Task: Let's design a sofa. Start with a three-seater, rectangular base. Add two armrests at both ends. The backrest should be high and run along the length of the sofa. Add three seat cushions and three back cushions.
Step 134:
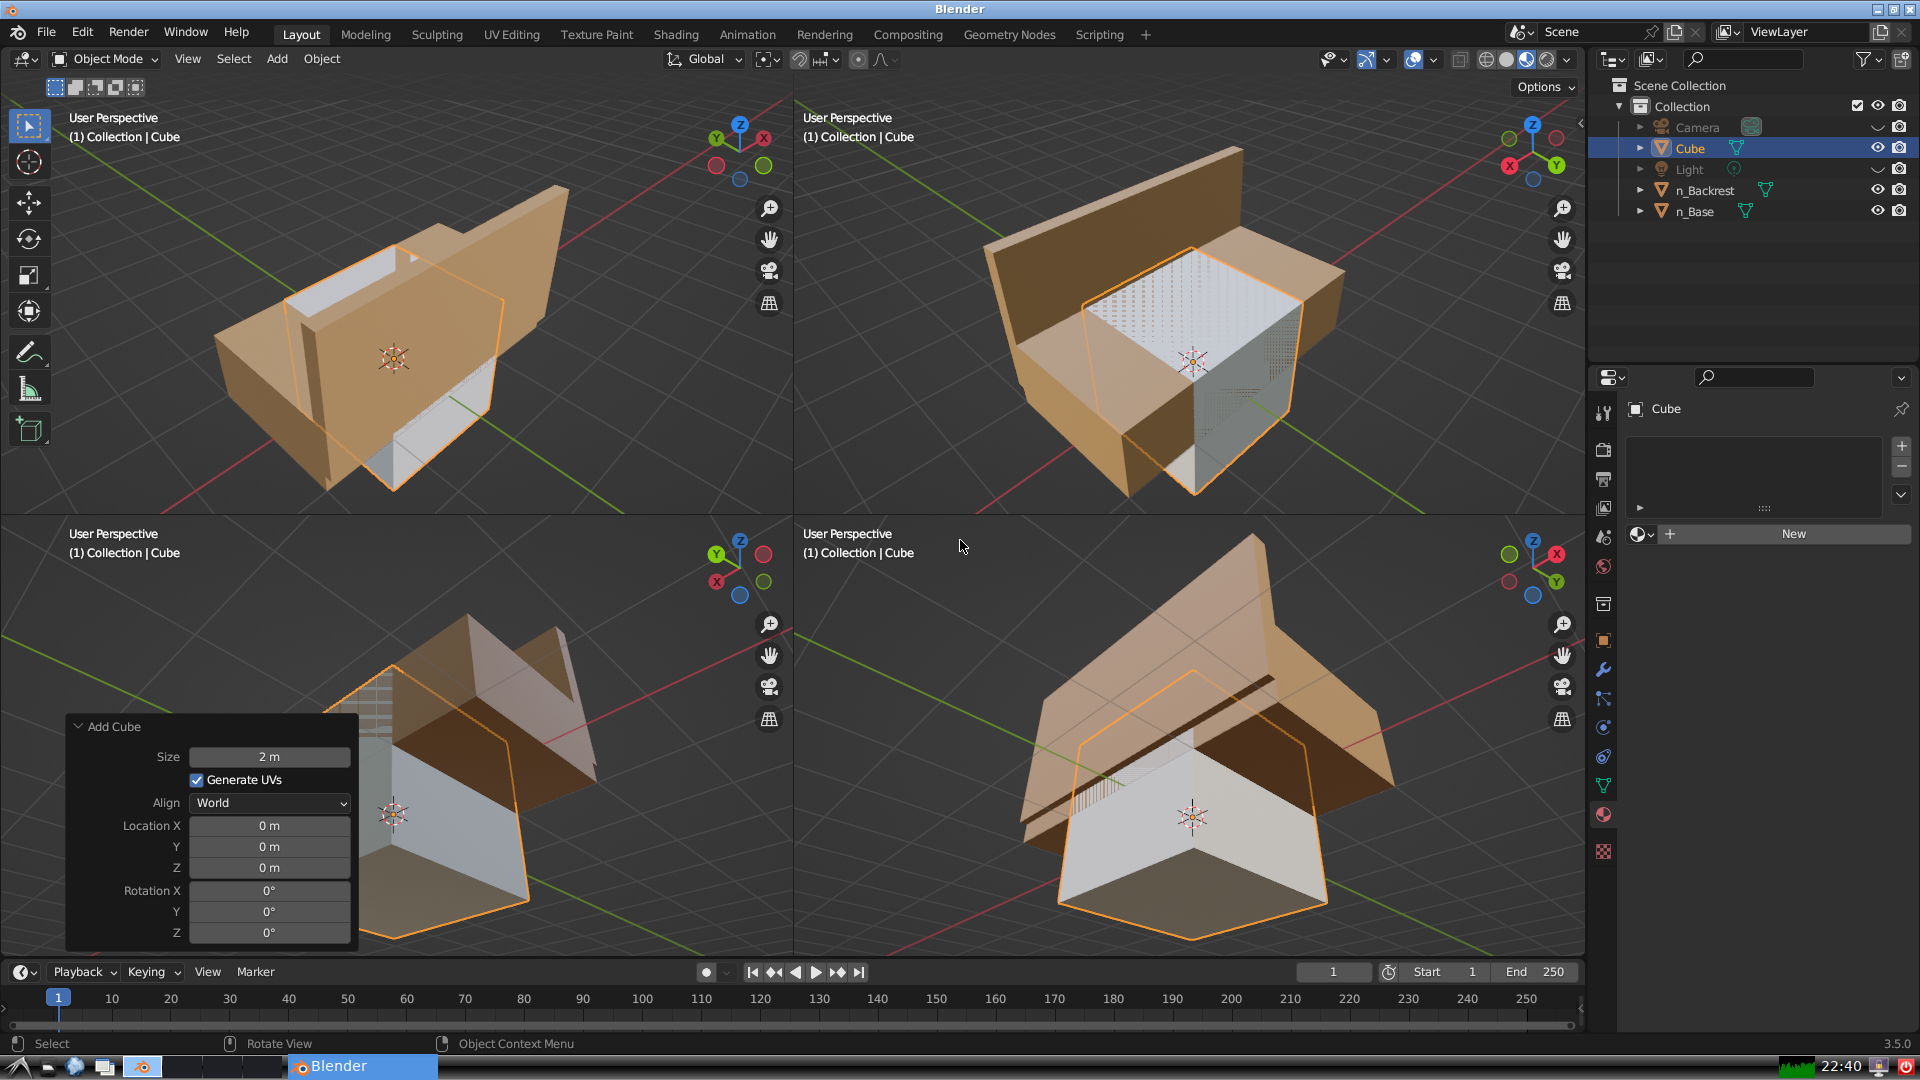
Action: {"key_press": ['Ctrl, Home']}